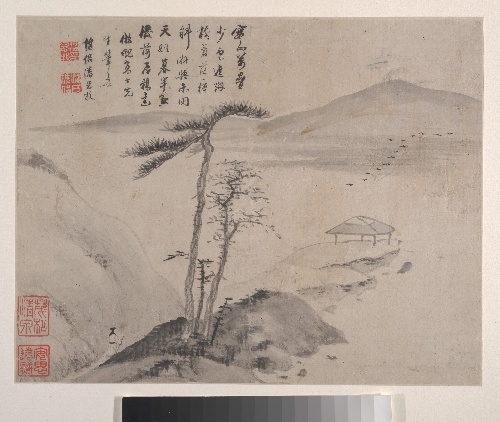
Title: 清  潘思牧  山水  冊頁八開|Landscapes
Artist: Pan Simu
Artist bio: Chinese, 1756–1842
Date: 19th century
Object type: Album
Classification: Paintings
Medium: Album of eight leaves; ink and color on paper
Culture: China
Period: Qing dynasty (1644–1911)
Dimensions: 10 7/8 x 13 3/4 in. (27.6 x 34.9 cm)
Department: Asian Art
Credit line: Gift of Robert Hatfield Ellsworth, in memory of La Ferne Hatfield Ellsworth, 1986
Accession year: 1986
Repository: Metropolitan Museum of Art, New York, NY
Tags: Trees|Pavilions|Landscapes